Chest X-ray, AP view. Patient: 26 years old, sex M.
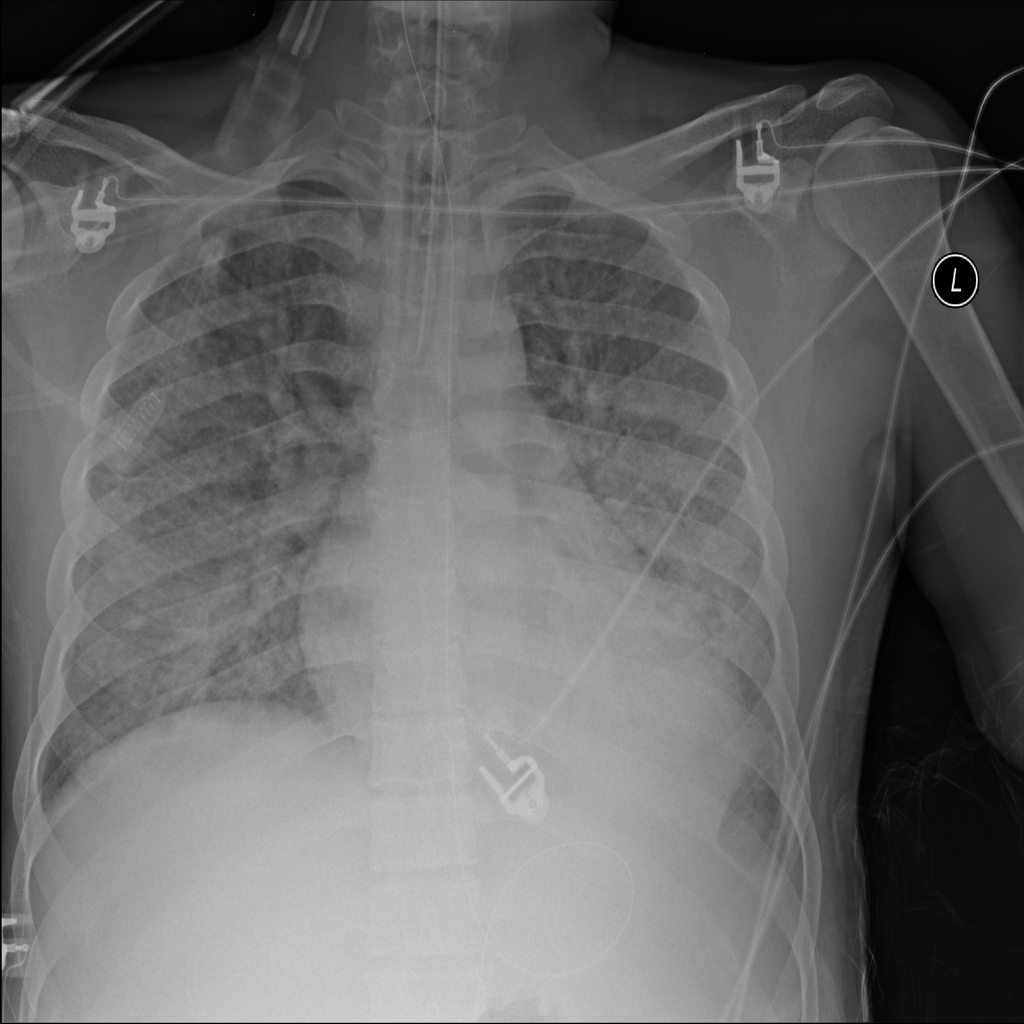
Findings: Infiltration, Pneumonia